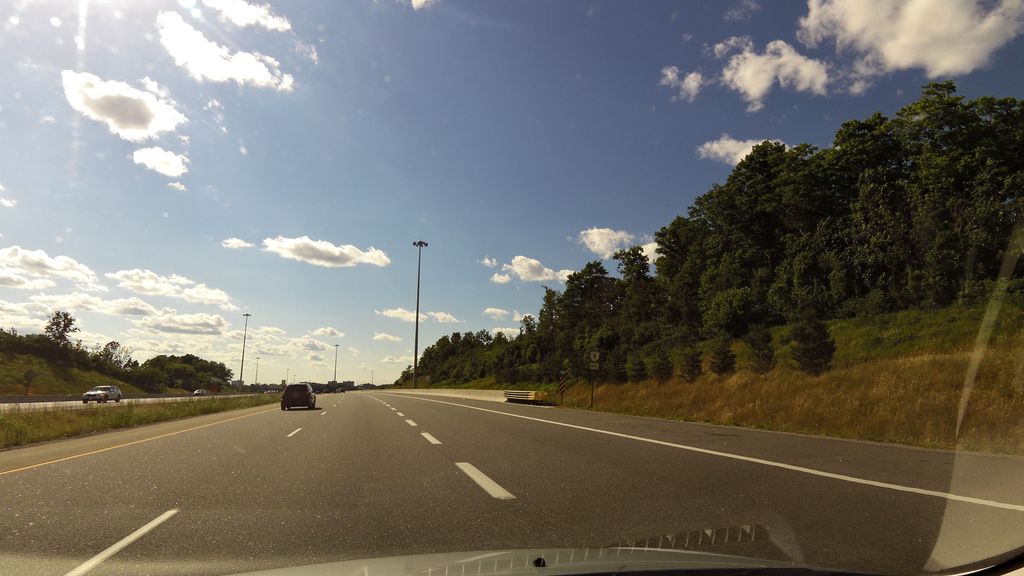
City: kitchener-waterloo